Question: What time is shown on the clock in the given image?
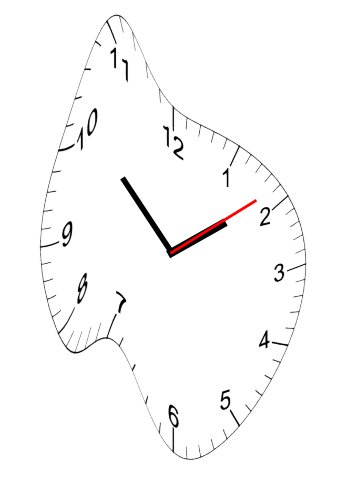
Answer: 01:52:09